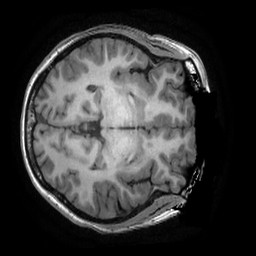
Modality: T1w
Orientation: axial
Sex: female
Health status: healthy
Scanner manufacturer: ge